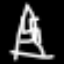
Label: The Eiffel Tower